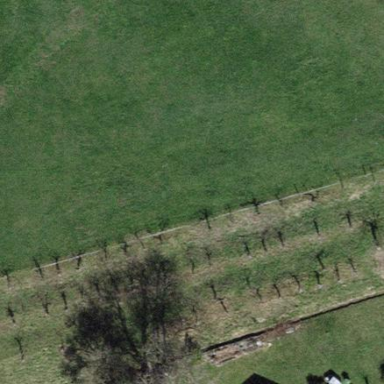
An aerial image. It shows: Orchard.